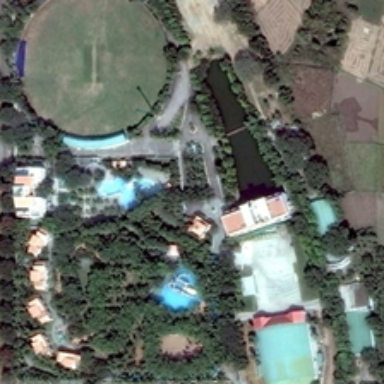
The swimming pool is surrounded by lush trees,on the side of the beach .